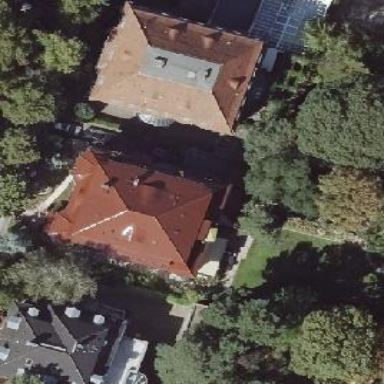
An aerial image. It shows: Detached building with mansard roof shape.